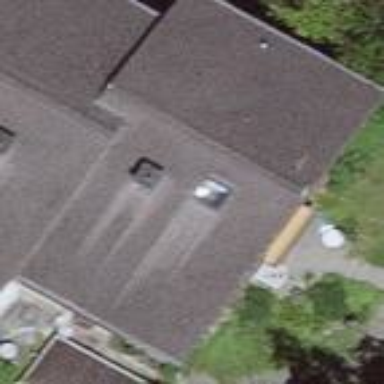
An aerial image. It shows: Residential building.